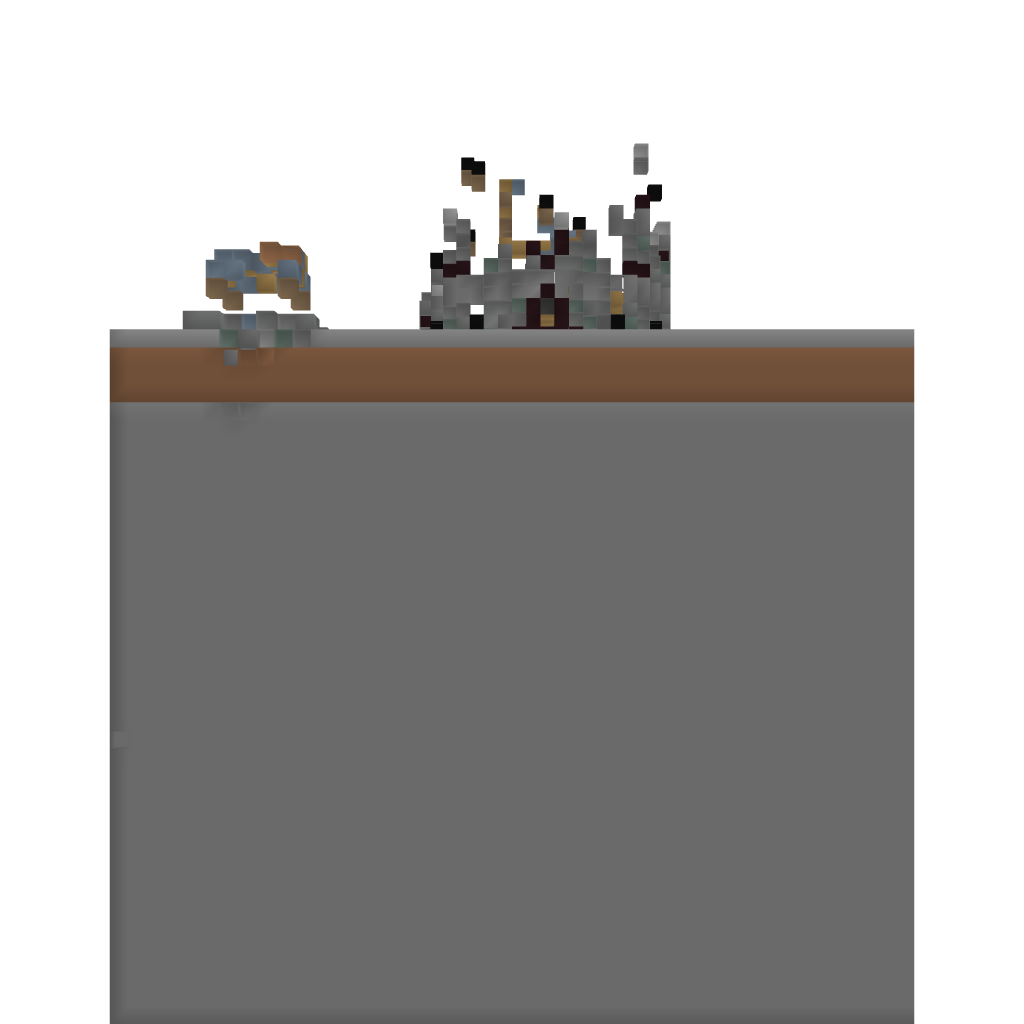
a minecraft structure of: Sunken Tower